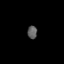
Tissue: lung
Cell type: Endothelial cells
Senescence score: 0.6674
Nuclear area (px): 123
Mean DAPI intensity: 92.756